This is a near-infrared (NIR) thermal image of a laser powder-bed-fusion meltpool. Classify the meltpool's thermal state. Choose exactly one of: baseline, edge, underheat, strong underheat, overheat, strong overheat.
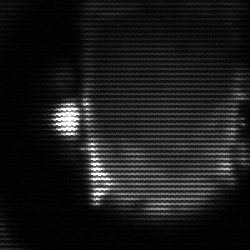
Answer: baseline